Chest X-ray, PA view. Patient: 21 years old, sex F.
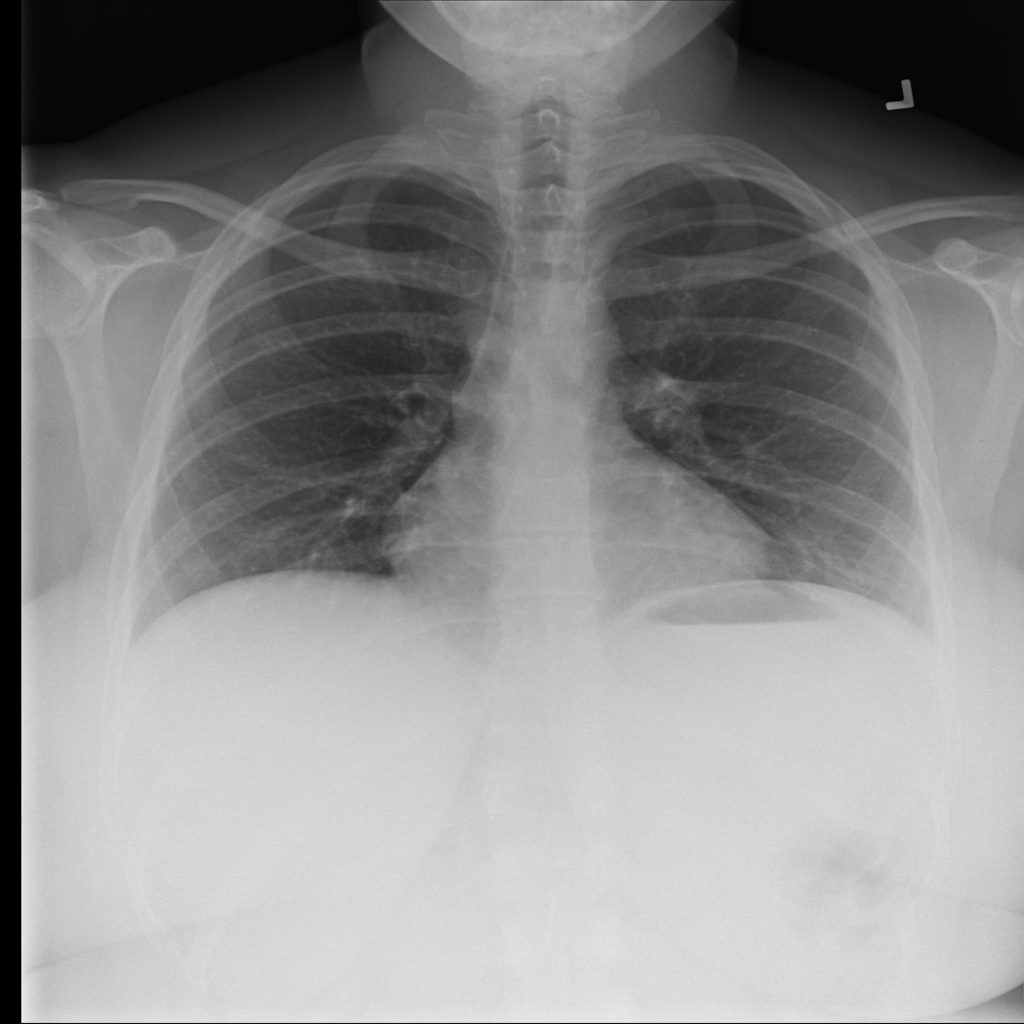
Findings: No Finding